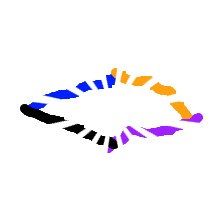
Shape: rhombus